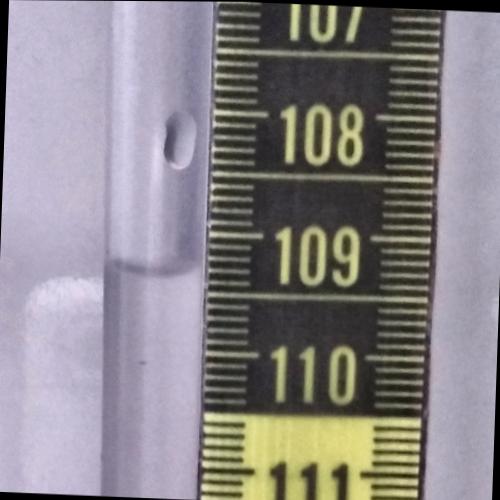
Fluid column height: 109.3 cm